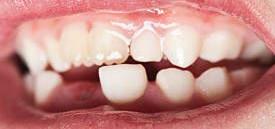
Condition: hypodontia